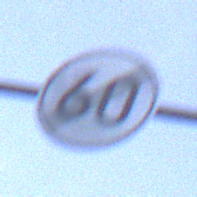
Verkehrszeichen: EndeGeschwindigkeit60
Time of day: SunriseSunset
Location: Outdoor (Suburban)
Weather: PartlyCloudy
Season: NotSpecified
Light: Natural